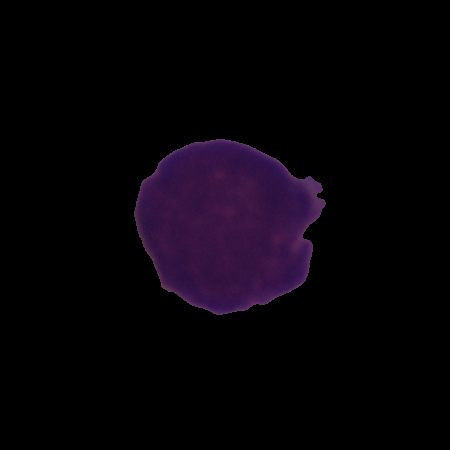
Label: cancer